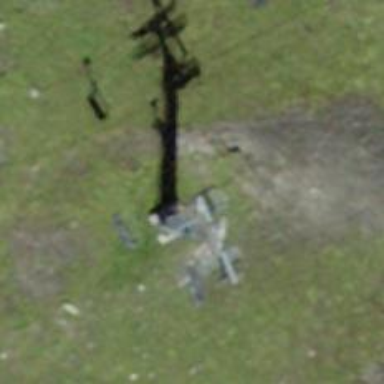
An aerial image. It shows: Pylon for aerialway.